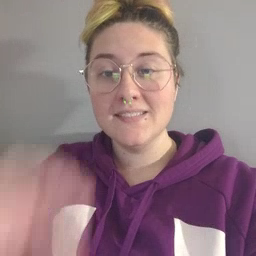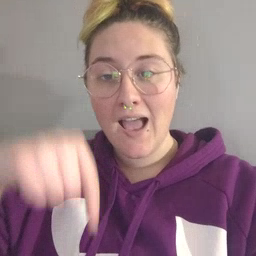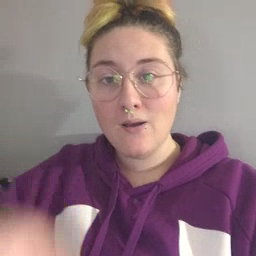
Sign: down